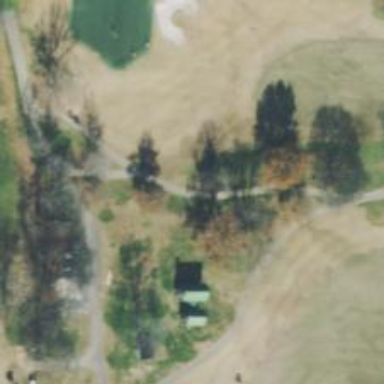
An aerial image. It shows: Path for golf carts.